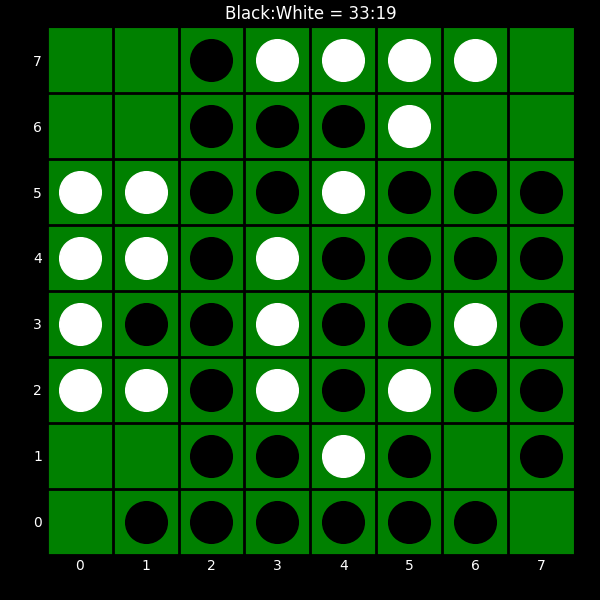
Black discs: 33
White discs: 19